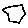
Label: hexagon